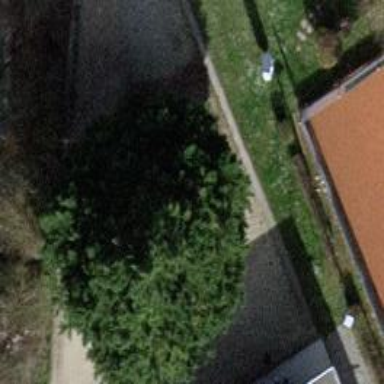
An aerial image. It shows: Evergreen tree with needle-leaved leaves.